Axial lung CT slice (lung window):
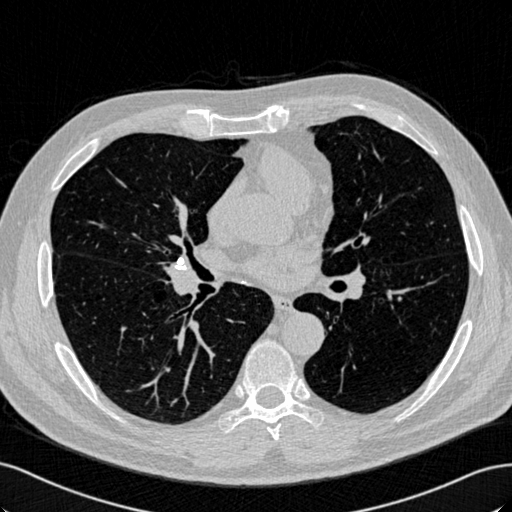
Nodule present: no